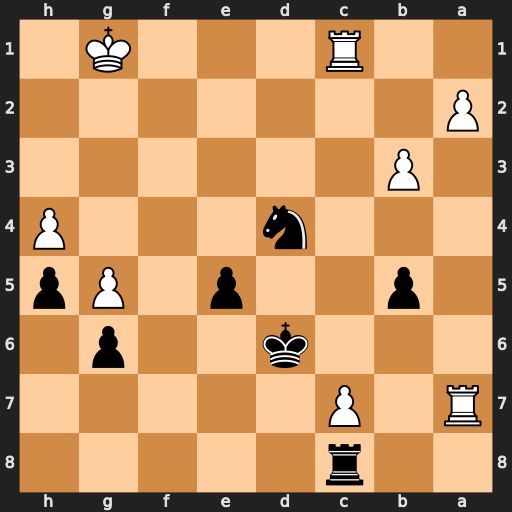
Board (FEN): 2r5/R1P5/3k2p1/1p2p1Pp/3n3P/1P6/P7/2R3K1
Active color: b
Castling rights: -
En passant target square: -
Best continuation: Ne2+ Kg2 Nxc1